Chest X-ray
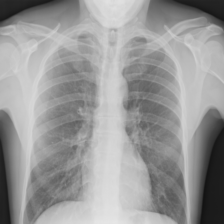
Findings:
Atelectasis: negative
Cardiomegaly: negative
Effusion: negative
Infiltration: negative
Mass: negative
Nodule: positive
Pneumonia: negative
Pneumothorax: negative
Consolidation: negative
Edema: negative
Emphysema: negative
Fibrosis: negative
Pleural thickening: negative
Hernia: negative